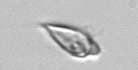
Label: Oxytoxum